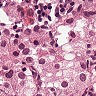
Metastatic tissue present: yes